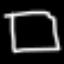
Label: square